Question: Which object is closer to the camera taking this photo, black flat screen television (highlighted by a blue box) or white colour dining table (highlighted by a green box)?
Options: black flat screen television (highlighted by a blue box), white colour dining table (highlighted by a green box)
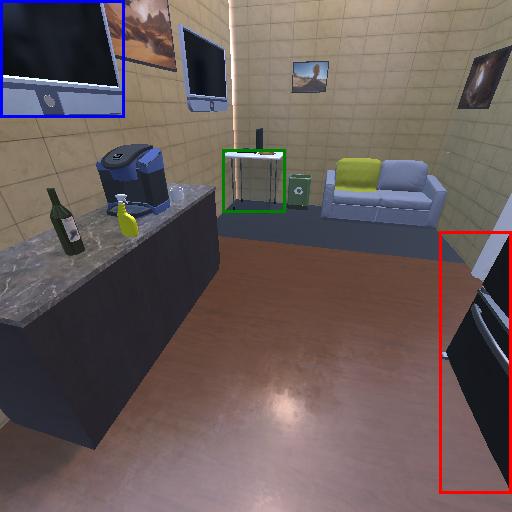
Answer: black flat screen television (highlighted by a blue box)